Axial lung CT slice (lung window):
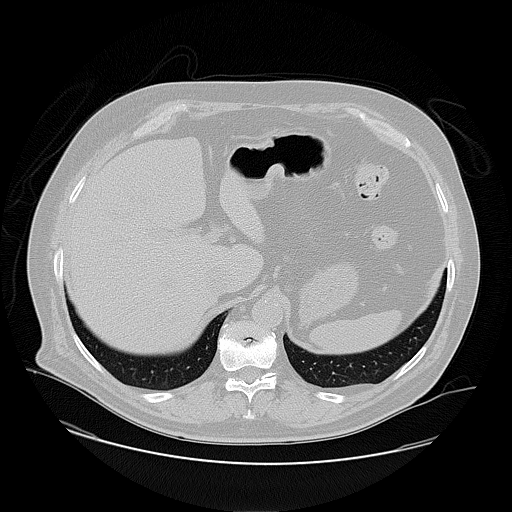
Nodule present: no